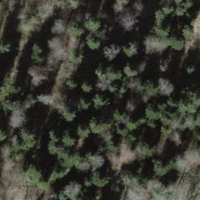
EUNIS habitat code: 44
Species observed at this site:
Petasites albus